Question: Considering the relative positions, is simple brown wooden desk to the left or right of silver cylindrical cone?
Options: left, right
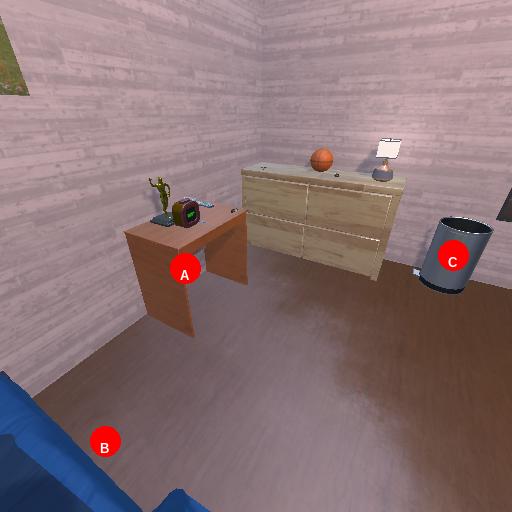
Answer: left